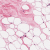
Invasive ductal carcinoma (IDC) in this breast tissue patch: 0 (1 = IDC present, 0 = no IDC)